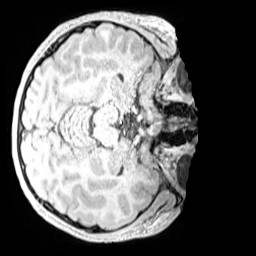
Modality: MP2RAGE
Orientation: axial
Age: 12
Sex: male
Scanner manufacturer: siemens
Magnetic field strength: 3 T
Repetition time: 4 s
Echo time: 0.00299 s